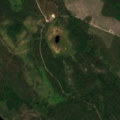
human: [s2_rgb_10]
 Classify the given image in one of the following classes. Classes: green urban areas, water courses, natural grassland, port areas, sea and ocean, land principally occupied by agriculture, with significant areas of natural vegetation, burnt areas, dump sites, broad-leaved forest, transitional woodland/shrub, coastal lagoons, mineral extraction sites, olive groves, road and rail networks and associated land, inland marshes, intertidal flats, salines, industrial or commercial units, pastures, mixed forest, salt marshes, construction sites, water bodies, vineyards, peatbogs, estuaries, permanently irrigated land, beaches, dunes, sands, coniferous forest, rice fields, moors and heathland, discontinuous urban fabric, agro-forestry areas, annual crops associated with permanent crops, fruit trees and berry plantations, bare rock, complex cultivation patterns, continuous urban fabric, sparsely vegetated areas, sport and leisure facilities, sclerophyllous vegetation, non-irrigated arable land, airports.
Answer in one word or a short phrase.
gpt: coniferous forest, mixed forest, transitional woodland/shrub